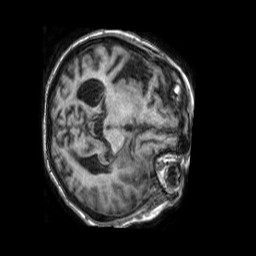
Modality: T1w
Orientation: axial
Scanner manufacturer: philips
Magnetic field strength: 1.5 T
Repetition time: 0.007407 s
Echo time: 0.003383 s